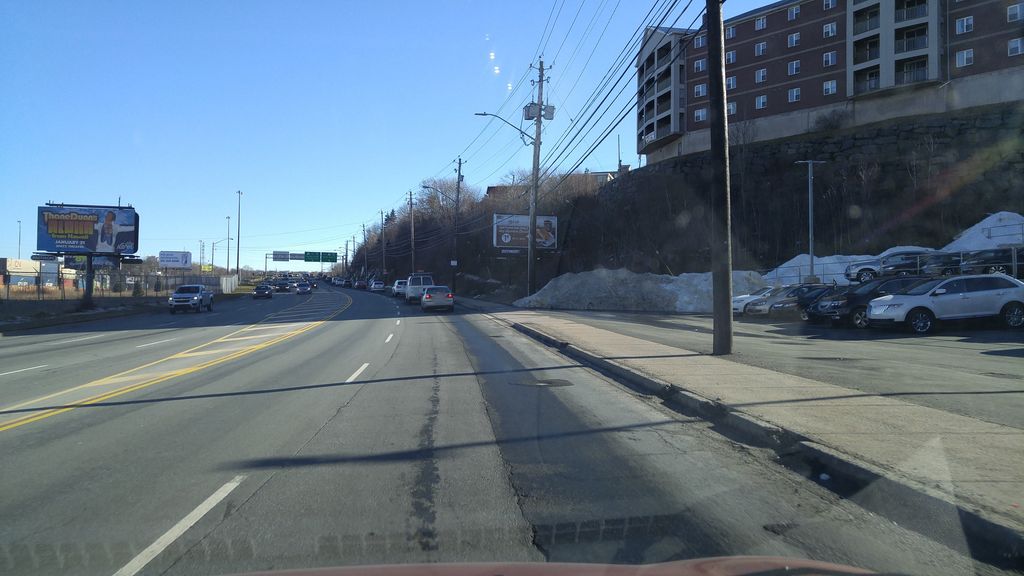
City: halifax